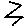
Label: zigzag